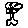
Label: flower